Field crop: maize
Growth stage: 2
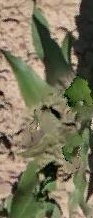
Species: maize